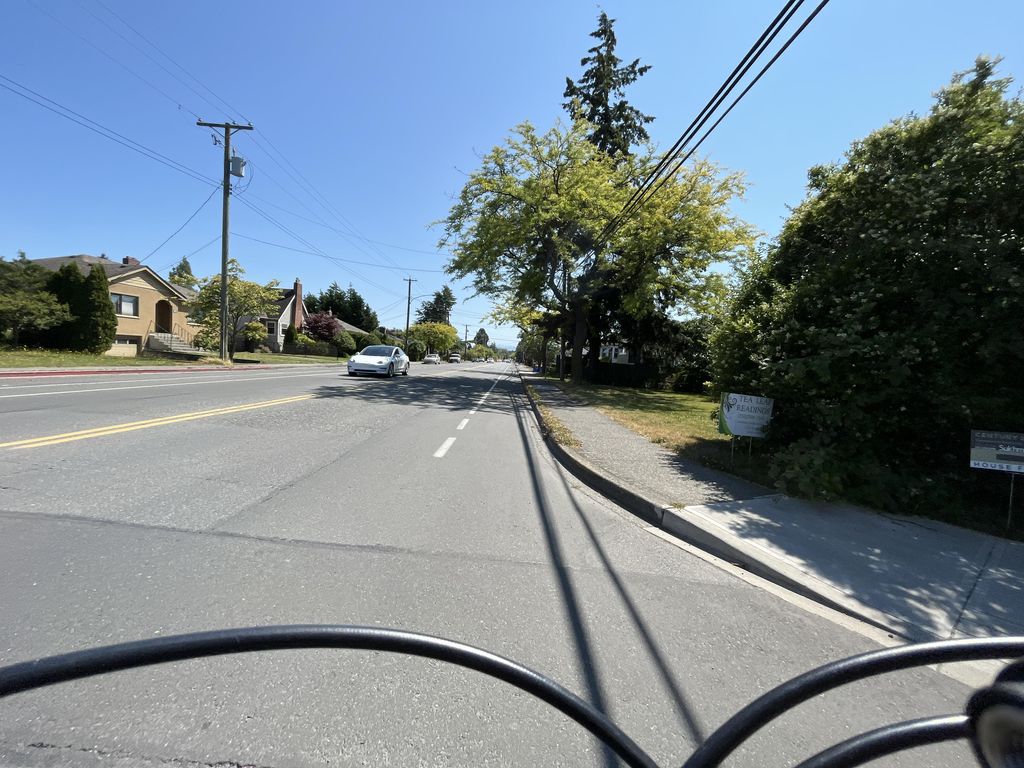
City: victoria